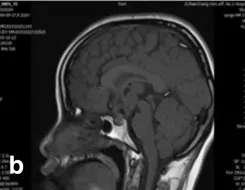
The pre- and post - operative MR images. : sagittal T1-weighted image with contrast enhancement and T1-weighted image. And coronal T2-weighted image.
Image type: radiology (mri)